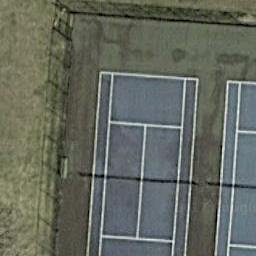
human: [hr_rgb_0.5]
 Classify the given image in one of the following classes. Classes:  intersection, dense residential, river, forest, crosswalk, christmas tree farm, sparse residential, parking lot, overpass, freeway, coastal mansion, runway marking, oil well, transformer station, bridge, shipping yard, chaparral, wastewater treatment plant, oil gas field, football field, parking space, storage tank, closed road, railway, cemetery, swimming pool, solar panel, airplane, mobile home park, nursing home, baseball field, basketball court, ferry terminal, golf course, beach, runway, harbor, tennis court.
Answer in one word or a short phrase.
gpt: tennis court